I will show an image sequence of human cooking. I have annotated the images with numbered circles. Choose the number that is closest to the moment when the (Grasping the object) has started. You are a five-time world champion in this game. Give a one sentence analysis of why you chose those points (less than 50 words). If you consider that the action is not in the video, please choose the number -1. Provide your answer at the end in a json file of this format: {"points": []}
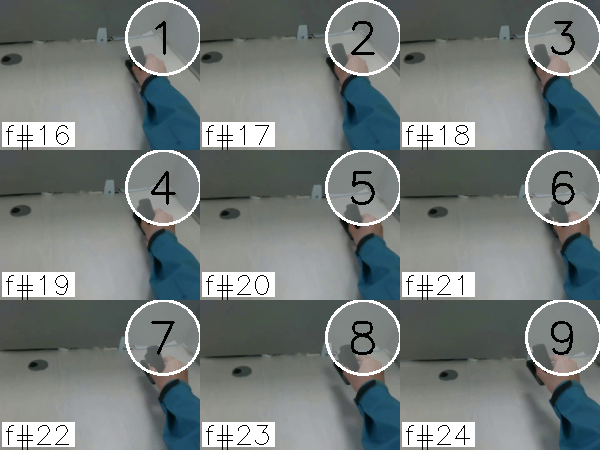
Frame 1 shows the clearest moment of hand-object contact.
{"points": [1]}